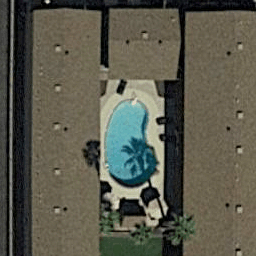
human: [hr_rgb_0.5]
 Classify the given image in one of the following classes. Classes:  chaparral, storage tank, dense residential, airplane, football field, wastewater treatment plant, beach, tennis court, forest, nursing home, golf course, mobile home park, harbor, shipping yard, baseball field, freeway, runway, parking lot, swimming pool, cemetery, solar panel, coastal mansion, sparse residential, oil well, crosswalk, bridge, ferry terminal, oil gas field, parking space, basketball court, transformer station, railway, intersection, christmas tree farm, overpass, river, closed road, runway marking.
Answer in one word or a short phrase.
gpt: swimming pool